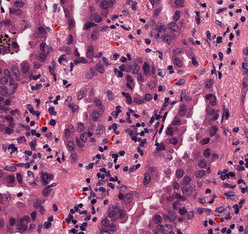
Tumor epithelial tissue: yes
Tumor-associated stroma tissue: yes
Normal tissue: no